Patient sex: M
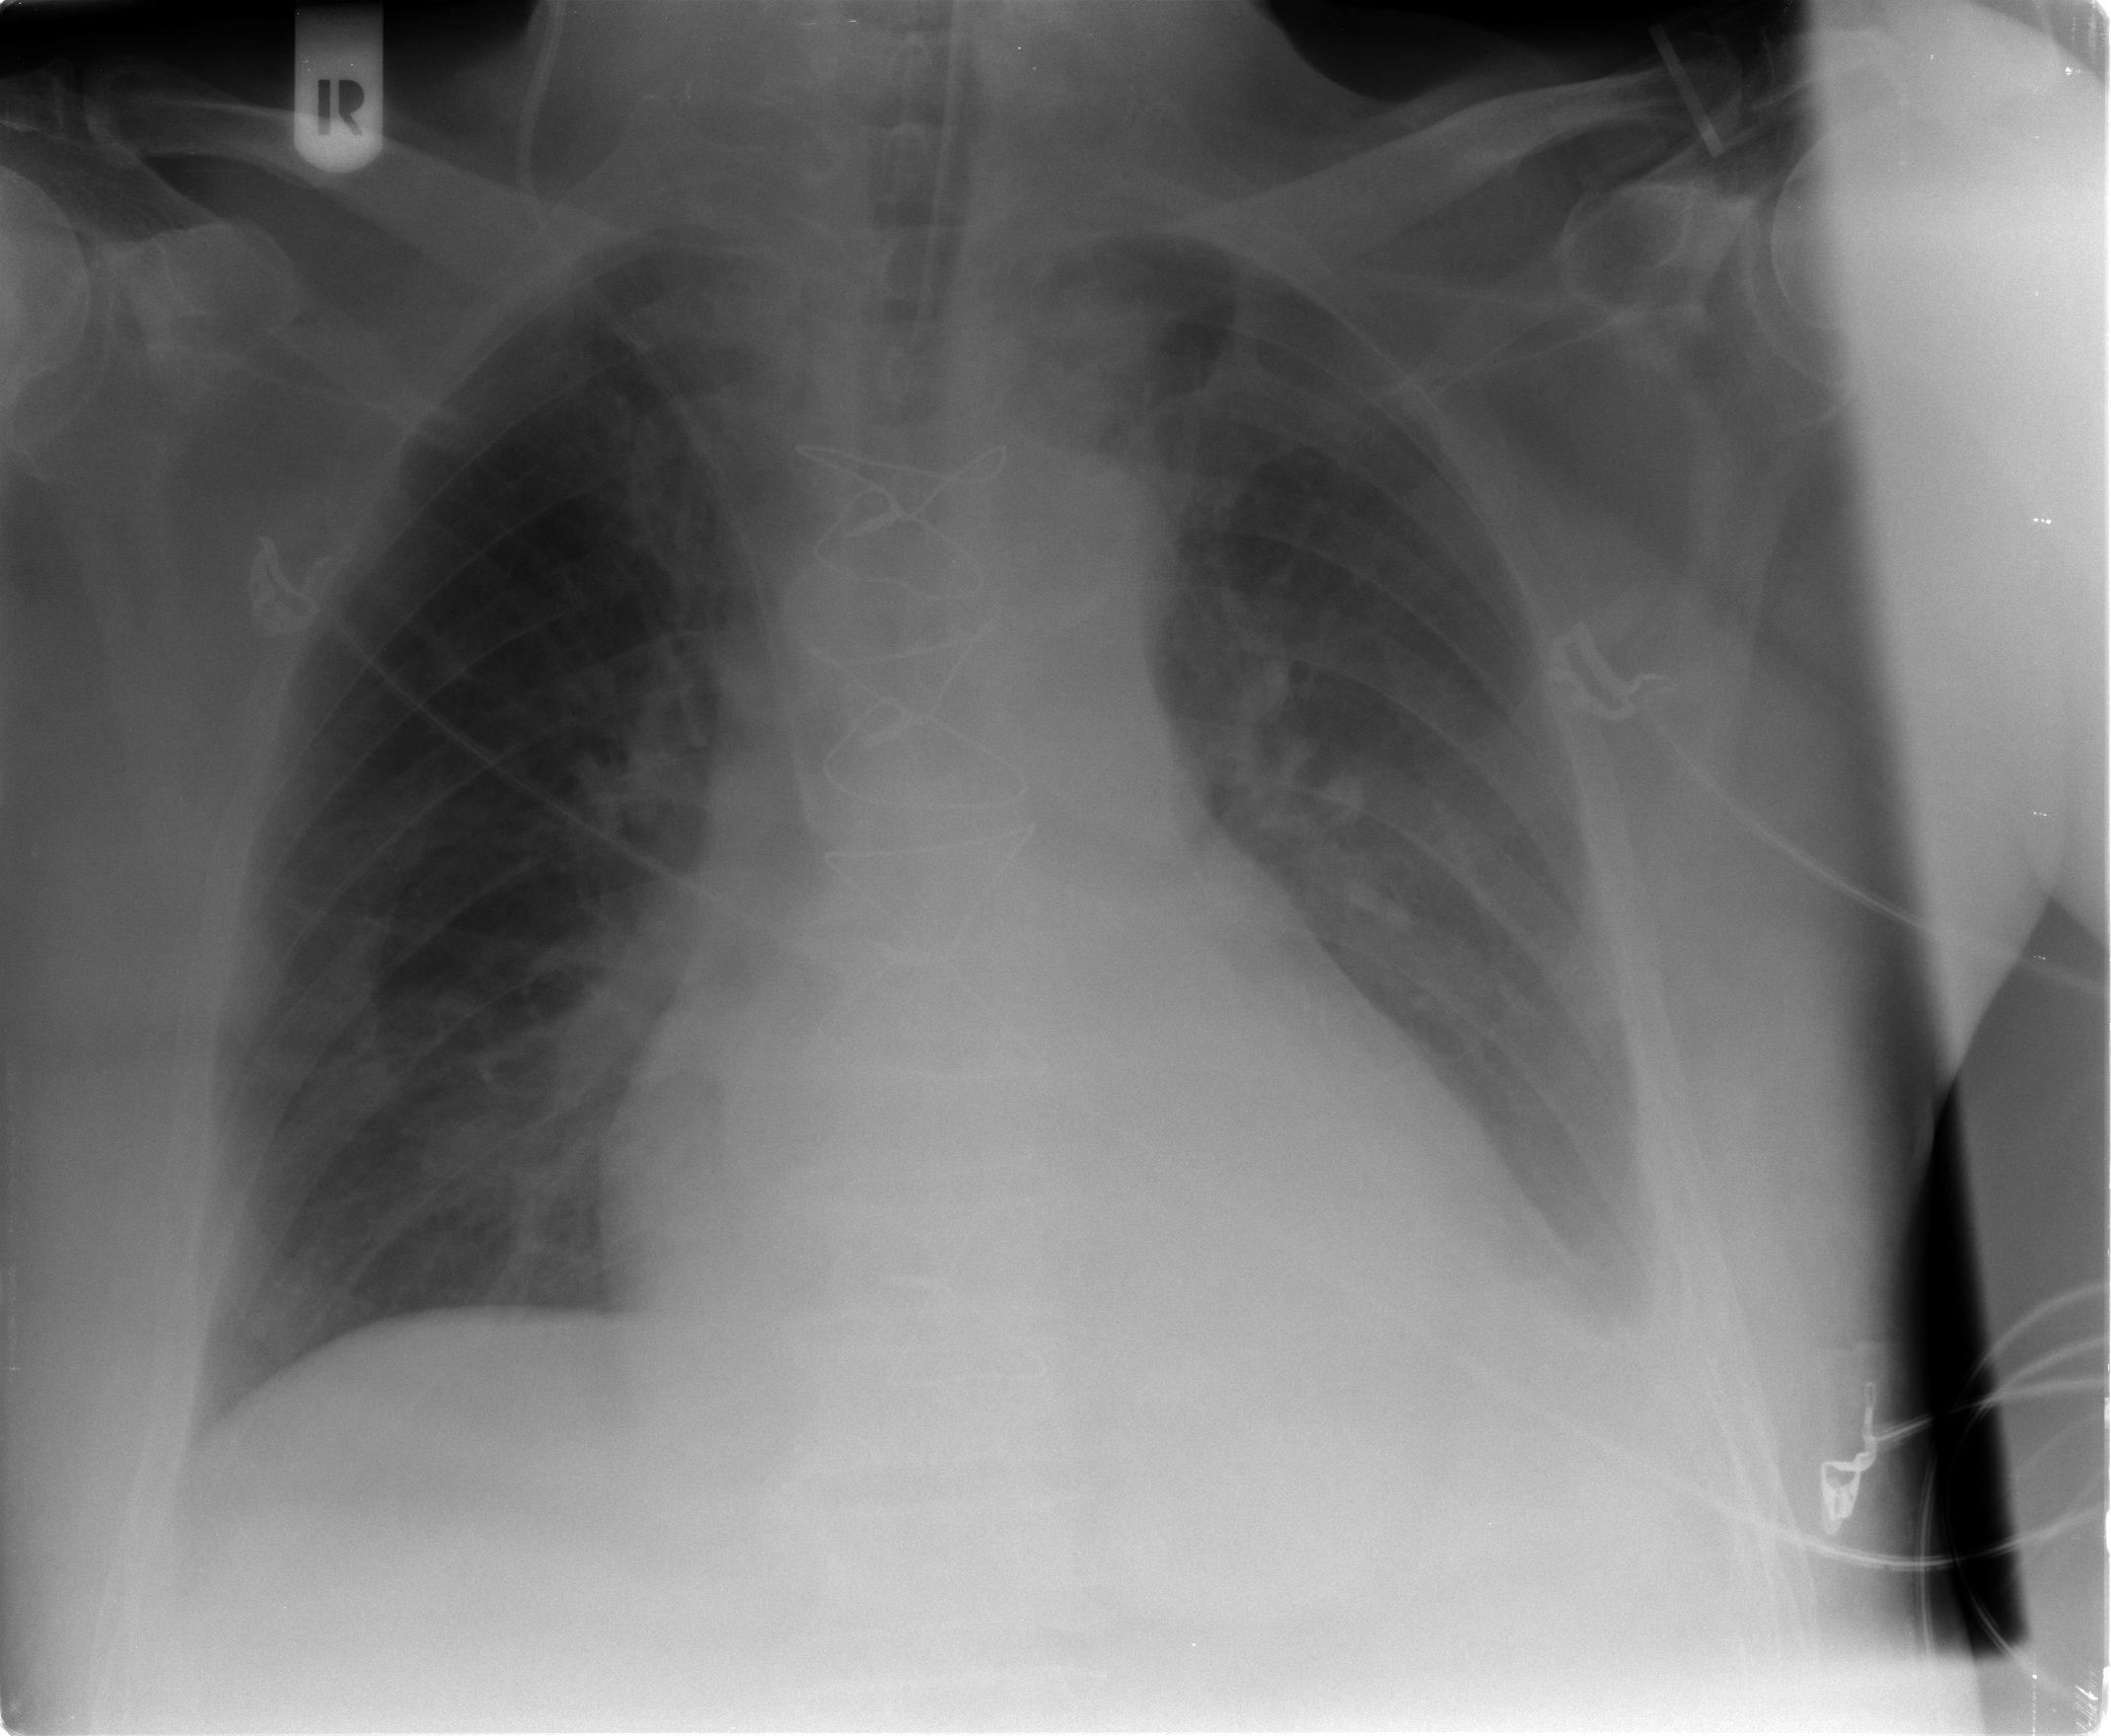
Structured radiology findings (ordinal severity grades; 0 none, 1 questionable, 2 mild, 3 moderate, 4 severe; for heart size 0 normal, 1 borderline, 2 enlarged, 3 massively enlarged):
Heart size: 2
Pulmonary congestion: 1
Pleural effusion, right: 0
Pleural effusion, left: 1
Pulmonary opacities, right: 0
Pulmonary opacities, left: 0
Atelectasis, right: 2
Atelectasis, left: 2